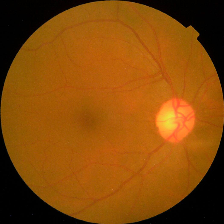
Diabetic retinopathy grade: No DR